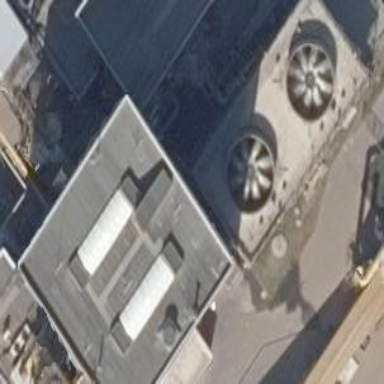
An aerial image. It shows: Generator is pictured.